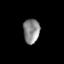
Tissue: skin
Cell type: Epithelial cells
Senescence score: 0.272
Nuclear area (px): 398
Mean DAPI intensity: 137.133